Question: I am creating a print stylesheet for an online community. Stylesheet is no problem except ... safari and firefox seem to be adding an element containing link url (dunno for ie yet).
I want a 'clean' print-out of a list without link-urls, any thoughts on how to get rid of them.
(don't suggest to include text in non-link elements ;-)

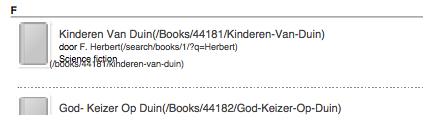
Answer: safari and firefox are styling links by snagging the url via attribute selectors, check in web inspector for specifics, but i'm guessing it's something like this: 'a[href=""]:after{content:""}', which you can override by setting 'a[href=""]:after{display:none}'